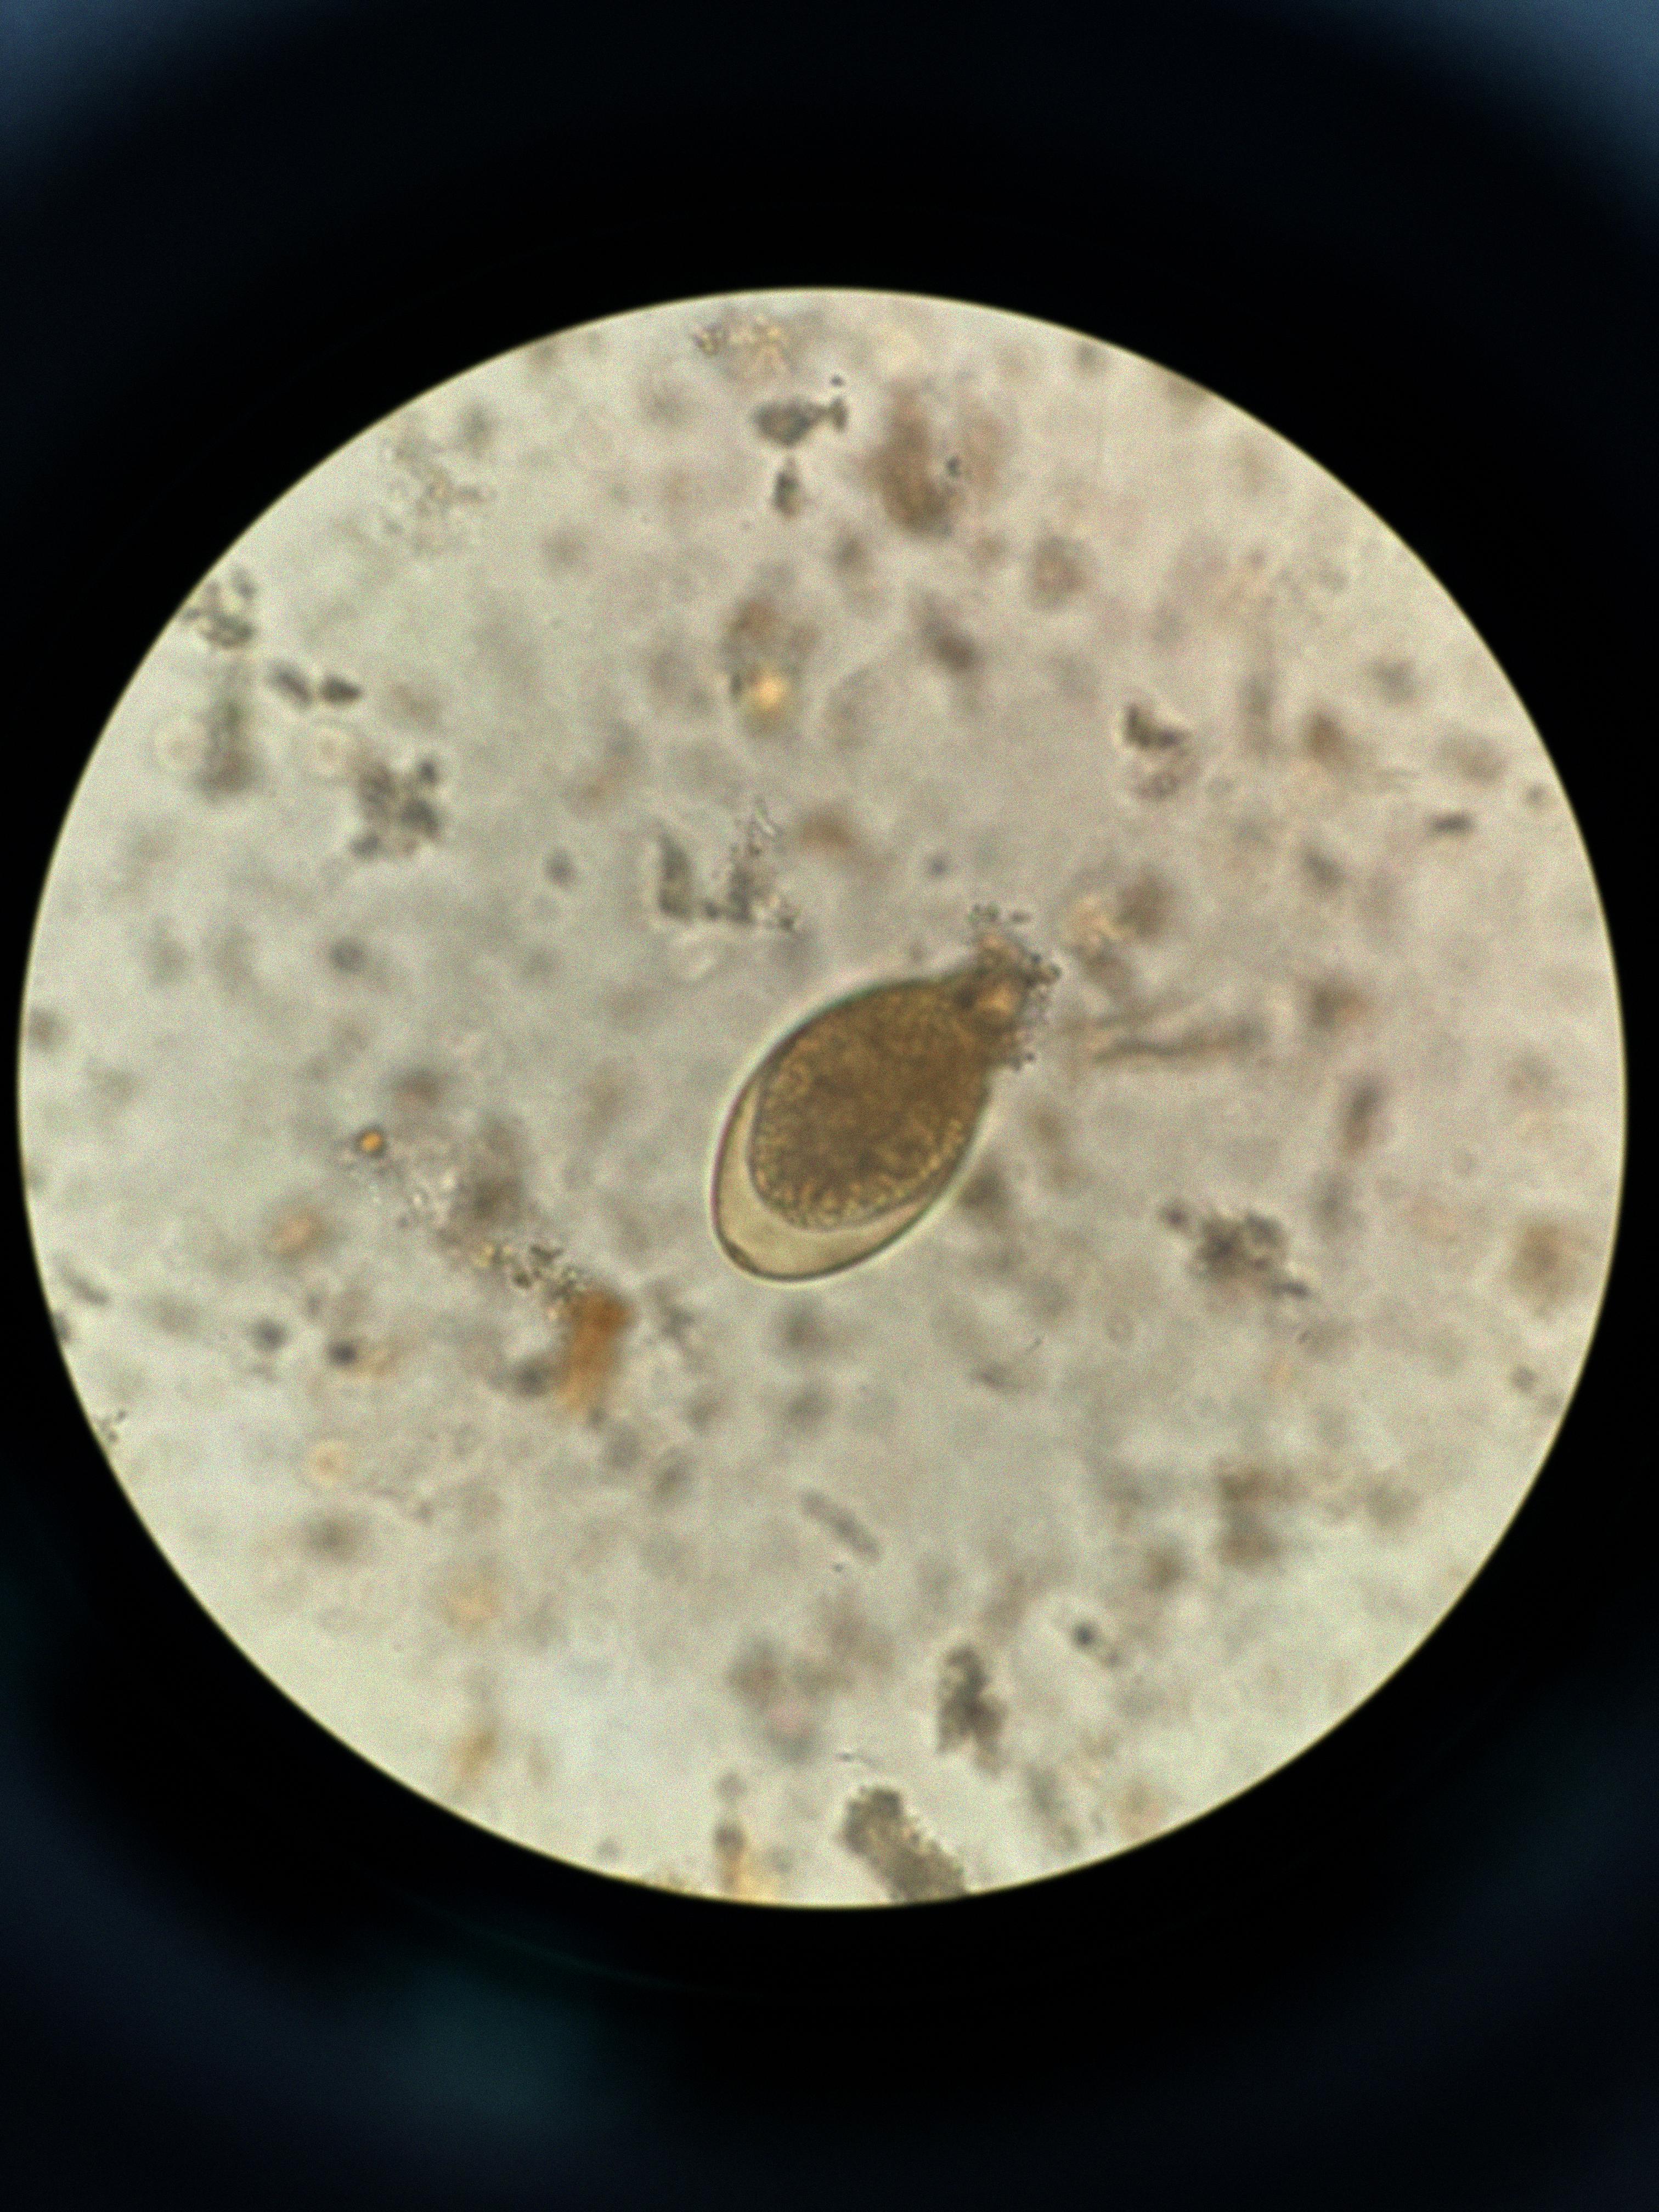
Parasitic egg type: Fasciolopsis buski